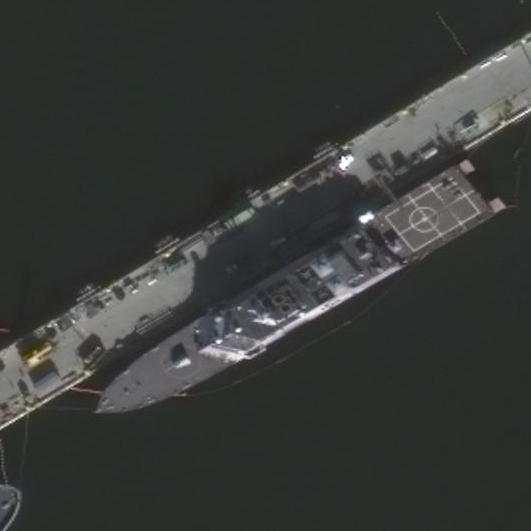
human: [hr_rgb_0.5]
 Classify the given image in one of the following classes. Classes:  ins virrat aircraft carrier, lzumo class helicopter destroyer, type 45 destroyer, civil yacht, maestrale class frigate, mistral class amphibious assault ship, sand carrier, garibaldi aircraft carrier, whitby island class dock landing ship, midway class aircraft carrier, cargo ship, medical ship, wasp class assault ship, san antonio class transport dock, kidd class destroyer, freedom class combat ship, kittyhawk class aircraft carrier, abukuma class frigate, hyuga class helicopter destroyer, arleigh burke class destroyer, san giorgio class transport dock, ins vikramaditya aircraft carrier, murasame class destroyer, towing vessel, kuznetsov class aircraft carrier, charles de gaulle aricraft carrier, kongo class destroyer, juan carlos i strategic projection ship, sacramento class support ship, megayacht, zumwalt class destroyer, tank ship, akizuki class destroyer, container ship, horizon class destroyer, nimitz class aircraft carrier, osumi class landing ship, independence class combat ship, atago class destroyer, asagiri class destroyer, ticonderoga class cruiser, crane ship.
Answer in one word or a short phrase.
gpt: Freedom class combat ship